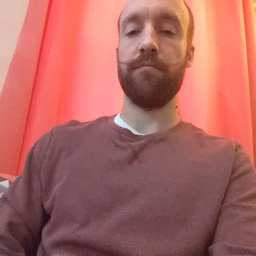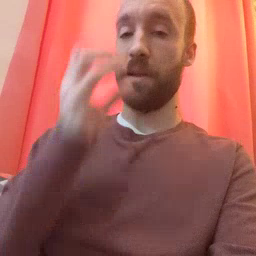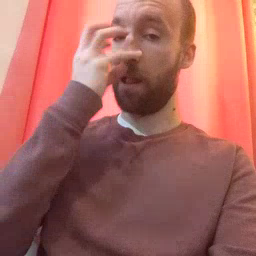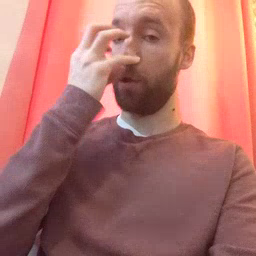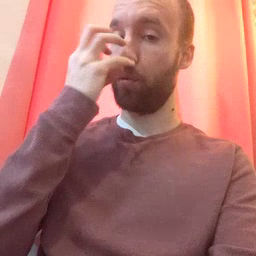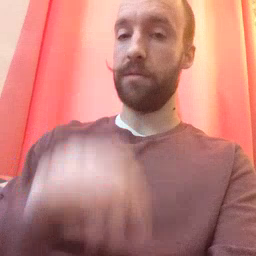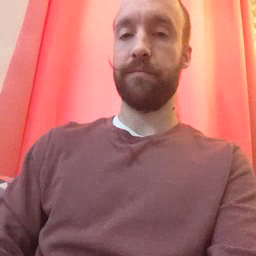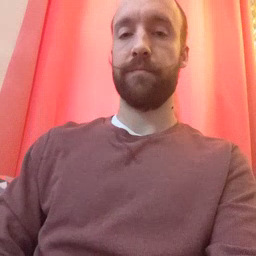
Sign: clown